Aerial crown-view tile of a tropical tree (Barro Colorado Island, Panama), acquired 20250124:
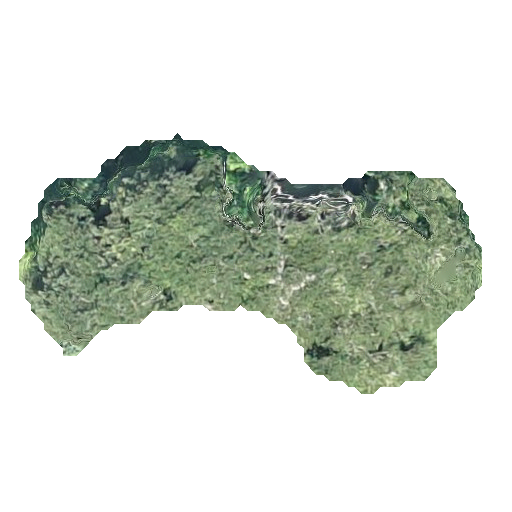
Species: Jacaranda copaia
GBIF accepted scientific name: Jacaranda copaia
Crown area: 111.763 m²